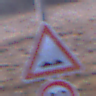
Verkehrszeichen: UnebeneFahrbahn
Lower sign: Geschwindigkeit80
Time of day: SunriseSunset
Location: Outdoor (Nature)
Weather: Clear
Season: NotSpecified
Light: Natural